Question: Say I have two divs next to each other (take <URL> with a border.
Is there a way (preferably a CSS trick) to prevent my divs from appearing like having a double border? Have a look at this image to better understand what I mean:

You can see that where the two divs meet, it appears like they have a double border.
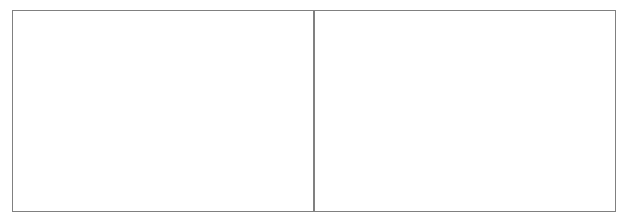
Answer: '#divNumberOne { border-right: 0; }'